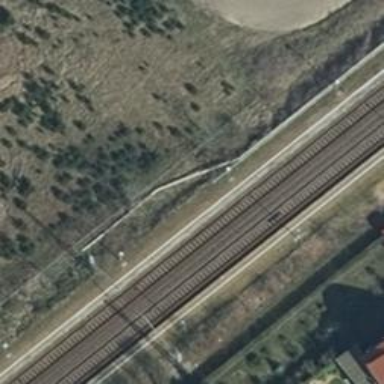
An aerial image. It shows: Stop position for public transport at railway stop.